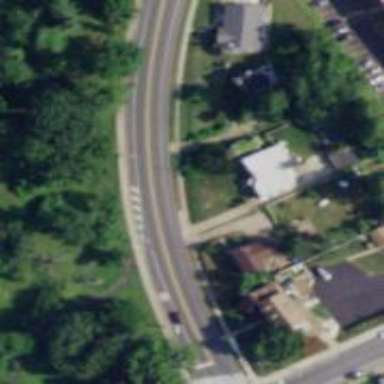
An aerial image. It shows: Crossing road.